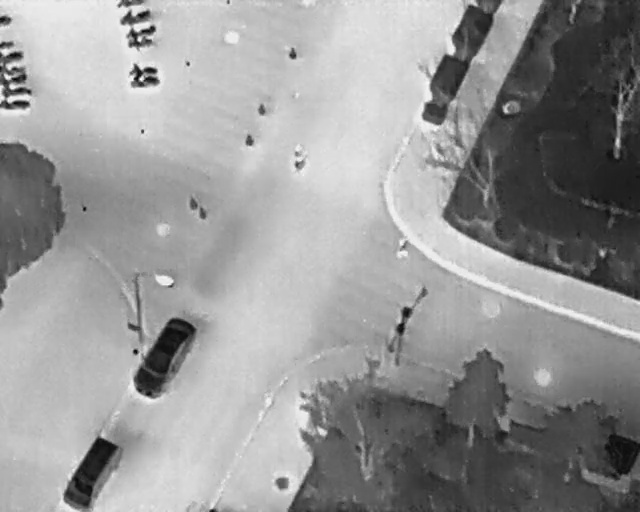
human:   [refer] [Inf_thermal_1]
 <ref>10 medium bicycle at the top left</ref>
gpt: <box>[[20, 0, 22, 6, 167], [20, 2, 22, 9, 167], [20, 5, 22, 11, 171], [21, 9, 23, 16, 174], [21, 12, 23, 18, 174], [0, 8, 3, 13, 2], [1, 11, 2, 16, 2], [1, 12, 3, 18, 2], [1, 14, 3, 20, 2], [1, 17, 3, 23, 2]]</box>

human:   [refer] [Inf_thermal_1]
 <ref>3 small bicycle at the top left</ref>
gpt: <box>[[19, -2, 20, 3, 2], [0, 2, 2, 5, 2], [0, 6, 2, 10, 2]]</box>

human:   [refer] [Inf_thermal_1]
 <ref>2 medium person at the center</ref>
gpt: <box>[[45, 30, 48, 33, 2], [61, 47, 64, 49, 2]]</box>

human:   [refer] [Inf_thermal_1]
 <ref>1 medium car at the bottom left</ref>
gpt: <box>[[8, 88, 20, 95, 31]]</box>